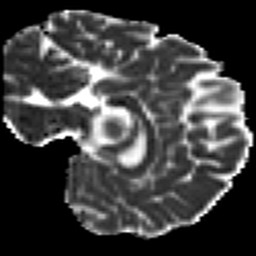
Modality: MD
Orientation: sagittal
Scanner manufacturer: siemens
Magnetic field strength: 3 T
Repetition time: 7.8 s
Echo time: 0.09 s